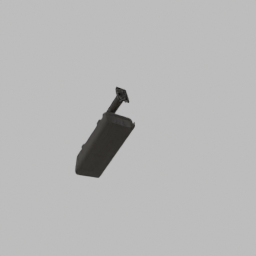
Label: electronics